Question: I'm attempting to modify my keybindings in Atom.
So far I've been successful in adding a custom keybindings via the 'keymap.cson' file. However, I've encountered a problem when attempting to override a default one.
I'm trying to replace the default + + , which is bound to 'Save as' by default, to perform the 'Save all' command instead. Of course, merely adding didn't work, so after a while I figured out I should 'unset!' the key combination first. Now it looked way more promissing in the Key Binding Resolver.
'''
'body':
'unset!': 'core:save-as'
'ctrl-shift-S': 'core:save-all' # Key Binding Resolver claims this works fine
# but it doesn't do anything
'ctrl-shift-E': 'editor-stats:toggle' # works fine
'atom-text-editor':
'ctrl-shift-A': 'bracket-matcher:select-inside-brackets' # works fine
'''

Despite that, however, the key binding + + doesn't save anything at all. Accessing the command from the context menu works fine. I've searched the web, the 'core:save-all' command seems to exist, it even has a default keybinding on Mac.
I am using the latest version of Atom on Windows 10, made sure no package conflicts with the keybind.
I'm really confused about this.
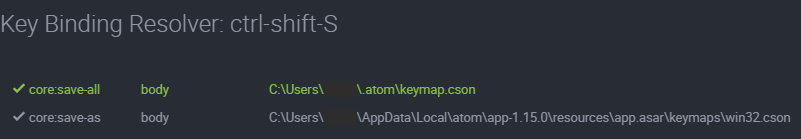
Answer: You can find commands by using the command palette.
- -
Looking for "save all" there, the only match for me is
> Window: Save All
Ignore whatever key binding it may show next to it. What is important is the command name, "Window: Save All". You can convert that to a command selector with these steps:
1. Lowercase everything
2. Remove the space after :
3. Replace other spaces with -
This yields your selector: 'window:save-all'.
So your key binding should be:
'''
'ctrl-shift-s': 'window:save-all'
'''
As the command's name suggests, this will save all tabs in all panes . It should not affect anything in other Atom windows.